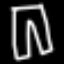
Label: pants